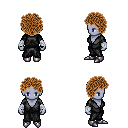
a pixel art fantasy rpg character, female body template, dark elf, purple skin, gray robe, metal pants, brown curly afro hairstyle, white cloth bandages, metal boots, four views (front, back, left, right), 2x2 character sprite sheet, small pixel art, hard edges, no anti-aliasing